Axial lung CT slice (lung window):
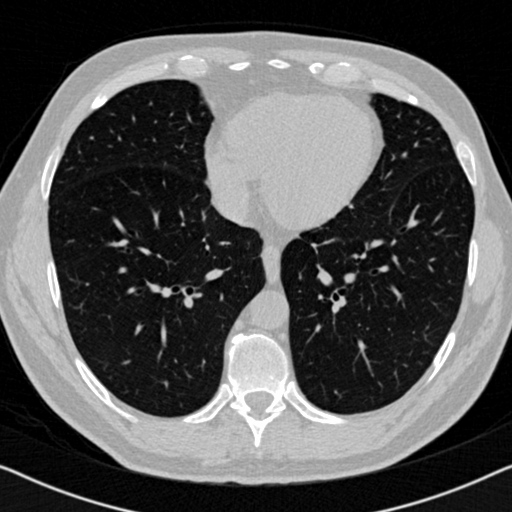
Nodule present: no